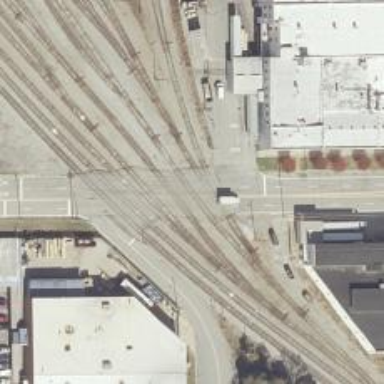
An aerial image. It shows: Railway level crossing.